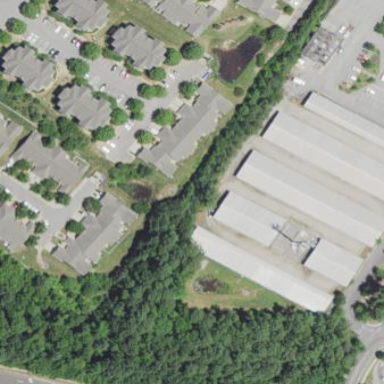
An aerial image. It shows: Commercial building.